Question: I have a simple problem but I can't figure out why it won't work -> I can't adjust the y scale range on my faceted bar plot:
'''
# Data #
df<-as.data.frame(c("x","y","z","x","y","z","x","y","z","x","y","z"))
colnames(df)<-"x"
df$y<-c(10,15,20,5,25,45,10,10,20,40,20,5)
df$facet<-c(1,1,1,1,1,1,2,2,2,2,2,2)
df$group<-c("A","A","A","B","B","B","A","A","A","B","B","B")
# Plot #
ggplot(df, aes(x=x, y=y, fill=group)) +
facet_grid( ~ facet) +
scale_fill_manual(values=c("blue", "red")) +
geom_bar(position="dodge", stat="identity") +
theme(strip.text = element_text(face="bold", size=rel(1)),
strip.background = element_rect(fill="white", colour="white", size=1)) +
theme(panel.margin = unit(1, "lines")) +
scale_x_discrete(expand = c(0, 0)) +
theme(panel.grid.major.x = element_blank()) + theme(axis.ticks.x = element_blank()) +
theme(legend.background=element_blank()) +
scale_y_continuous("%", breaks=seq(0, 50, 10), minor_breaks=seq(0,50,5), expand = c(0, 0))
'''
I would like the y-axis to go upto 50 but using 'scale_y_continuous' strangely does not work, producing this result:

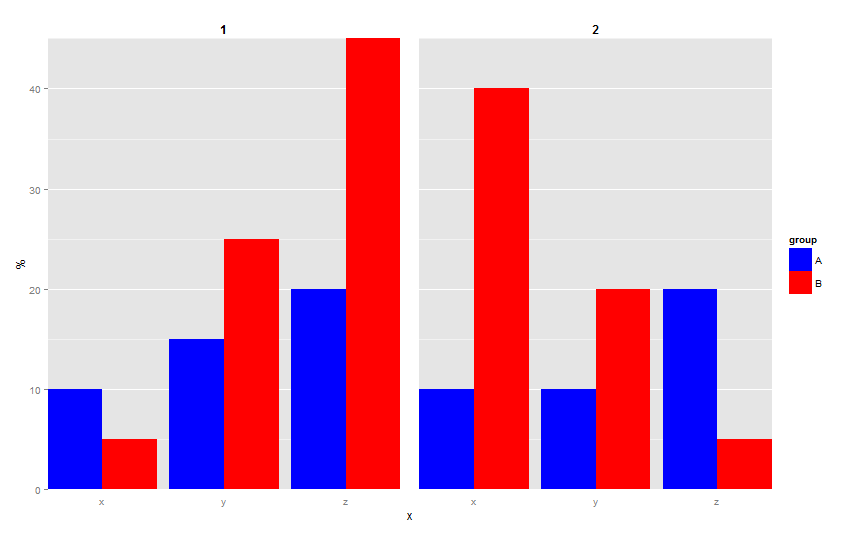
Answer: You need to add a 'limits' argument in your 'scale_y_continuous' :
'''
scale_y_continuous("%", limits=c(0,50), breaks=seq(0, 50, 10), minor_breaks=seq(0,50,5), expand = c(0, 0))
'''
Otherwise you just define the breaks position, not the axis values range.